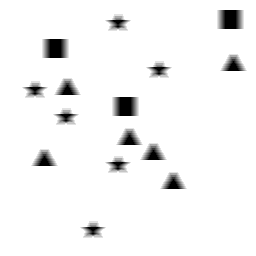
Squares: 3
Triangles: 6
Stars: 6
Total shapes: 15